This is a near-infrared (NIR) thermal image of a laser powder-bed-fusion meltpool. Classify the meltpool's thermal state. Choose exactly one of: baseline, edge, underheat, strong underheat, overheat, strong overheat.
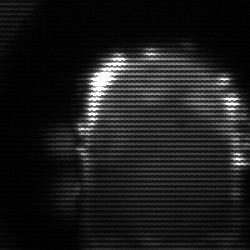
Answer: baseline